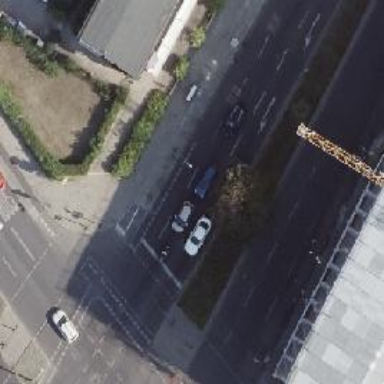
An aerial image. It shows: Secondary road with asphalt surface. There is cycle track on the right side of the road.